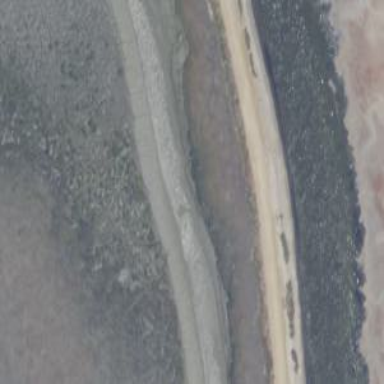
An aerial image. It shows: Path along dyke embankment.